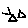
Label: triangle